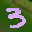
Label: 3